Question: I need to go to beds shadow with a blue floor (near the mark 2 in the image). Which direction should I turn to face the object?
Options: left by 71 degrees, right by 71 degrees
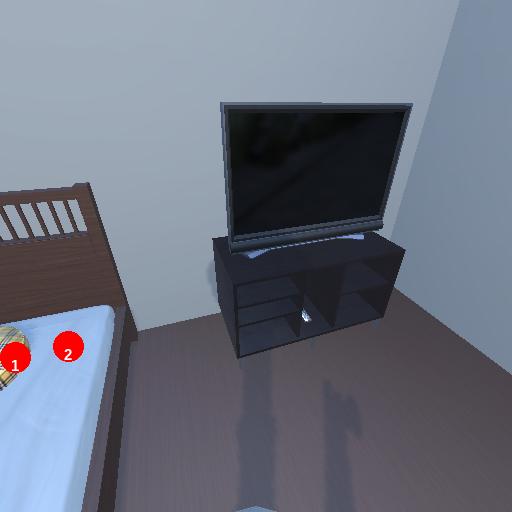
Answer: left by 71 degrees